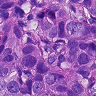
Metastatic tissue present: yes